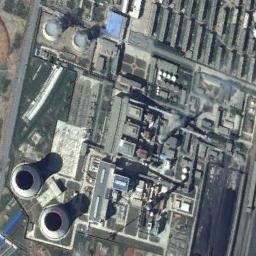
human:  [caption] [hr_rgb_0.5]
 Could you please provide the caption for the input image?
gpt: There are many buildings next to the thermal power station .

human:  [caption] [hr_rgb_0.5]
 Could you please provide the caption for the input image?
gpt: Here are three thermal power stations that are emitting smoke .

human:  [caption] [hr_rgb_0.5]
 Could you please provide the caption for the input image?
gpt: In the thermal power plant there are neatly planned plants and equipment, there are four cooling towers, two are steaming, and there are two chimneys .

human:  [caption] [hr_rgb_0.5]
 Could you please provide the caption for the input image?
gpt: The thermal power station is on the grass next to some buildings .

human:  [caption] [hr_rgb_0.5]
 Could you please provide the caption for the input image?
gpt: There are many buildings and several chimneys on the thermal power station .